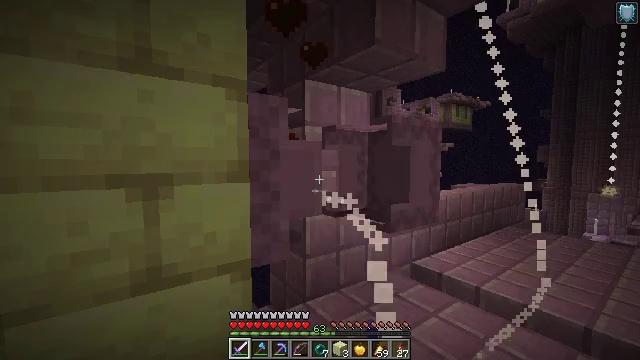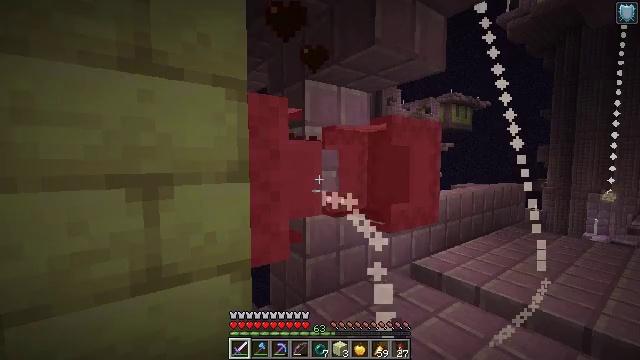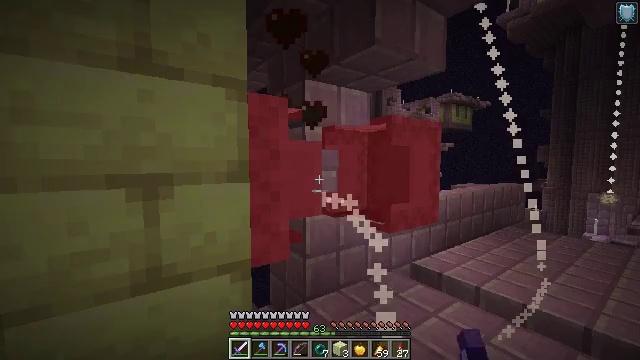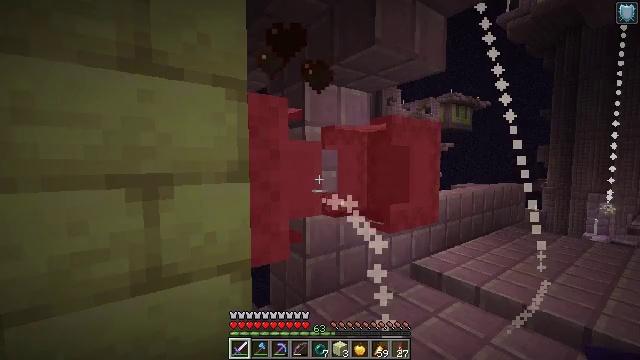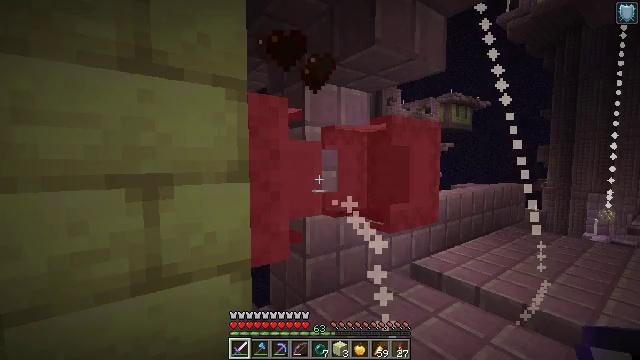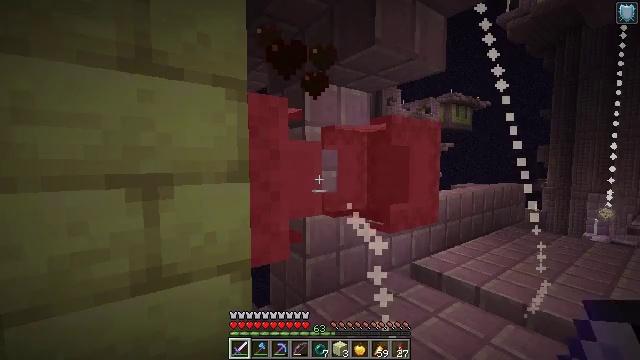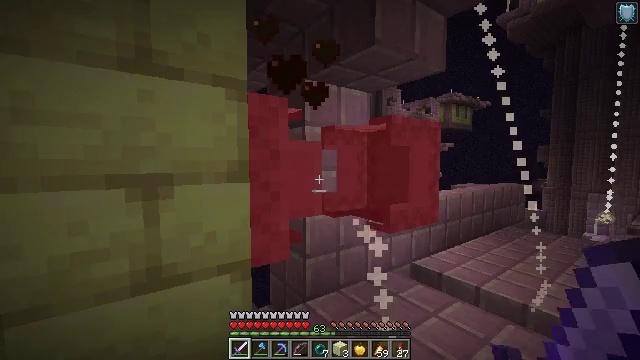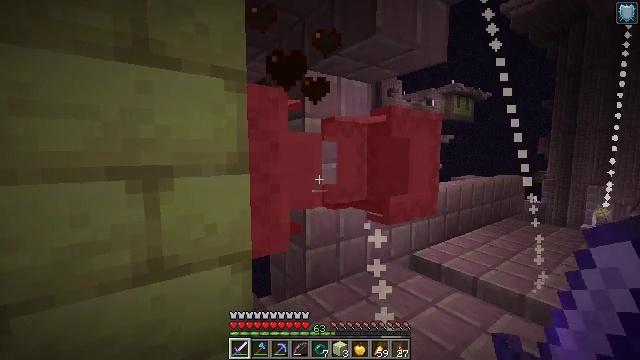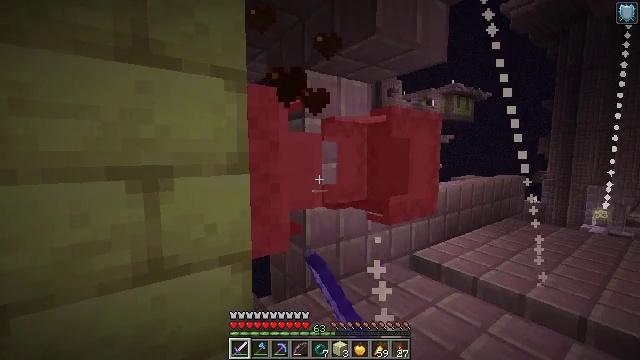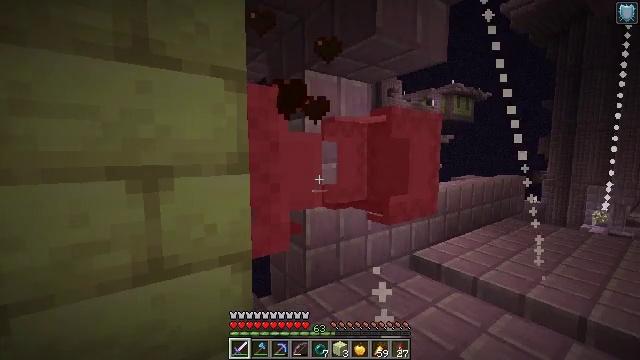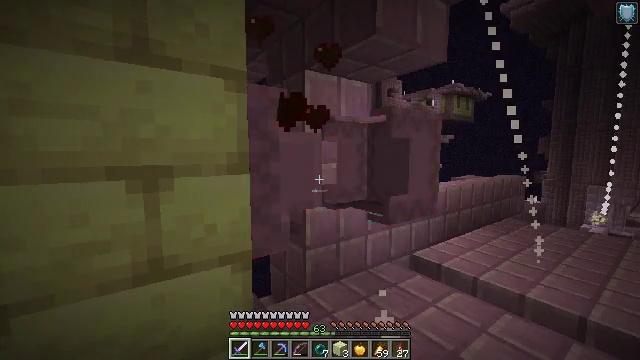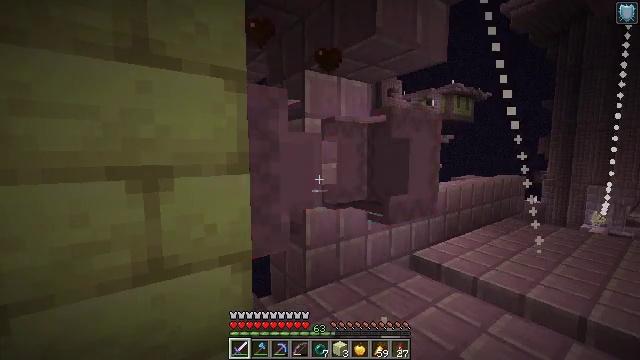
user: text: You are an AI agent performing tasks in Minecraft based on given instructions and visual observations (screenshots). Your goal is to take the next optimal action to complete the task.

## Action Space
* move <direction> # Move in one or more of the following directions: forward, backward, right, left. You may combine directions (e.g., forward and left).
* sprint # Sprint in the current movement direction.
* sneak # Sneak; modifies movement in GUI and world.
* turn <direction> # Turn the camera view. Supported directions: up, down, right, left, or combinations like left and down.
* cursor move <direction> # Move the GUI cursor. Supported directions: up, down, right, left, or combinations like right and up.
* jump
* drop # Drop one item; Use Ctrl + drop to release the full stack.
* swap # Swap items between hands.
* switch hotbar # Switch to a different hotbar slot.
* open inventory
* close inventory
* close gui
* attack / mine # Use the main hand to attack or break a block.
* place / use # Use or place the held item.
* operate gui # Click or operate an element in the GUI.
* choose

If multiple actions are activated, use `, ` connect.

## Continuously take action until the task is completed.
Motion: motion action
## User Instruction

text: Hunt enemies.
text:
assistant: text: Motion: no_op
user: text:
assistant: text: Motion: no_op
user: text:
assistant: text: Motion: no_op
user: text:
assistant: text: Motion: no_op
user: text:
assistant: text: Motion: no_op
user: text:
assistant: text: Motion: no_op
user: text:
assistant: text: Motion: turn down, attack / mine
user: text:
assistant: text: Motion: attack / mine
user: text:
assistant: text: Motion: attack / mine
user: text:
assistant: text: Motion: no_op
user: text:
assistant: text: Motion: no_op
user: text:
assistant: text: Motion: no_op